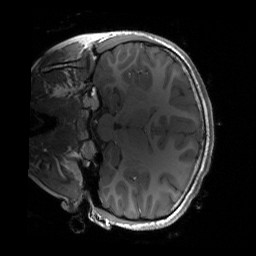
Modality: T1w
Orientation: coronal
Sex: female
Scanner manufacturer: siemens
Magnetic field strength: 3 T
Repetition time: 1.9 s
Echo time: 0.00243 s